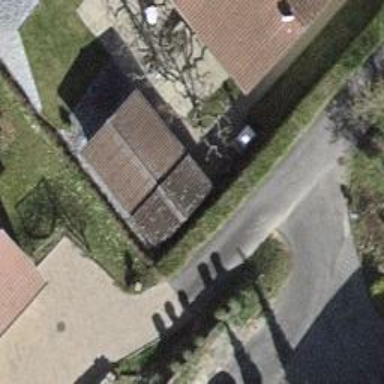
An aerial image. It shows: Shed.